Question: I'm starting to notice a change in the way that youtube videos are being loaded into UIWebViews and I wanted to know if this is behavior we should be expecting in the future and/or if we can replicate the previous functionality.
Comparison screenshot :

Old on the right, new on the left. The added youtube button allows users to leave the youtube video and go into the youtube web interface. I would like to be able to prevent the user from leaving the video being played.
I am currently using a category on UIWebView like this :
'''
- (void)loadYouTubeEmbed:(NSString *)videoId
{
NSString* searchQuery = [NSString stringWithFormat:@"http://www.youtube.com/embed/%@?showinfo=0&loop=1&modestbranding=1&controls=0",videoId];
searchQuery = [searchQuery stringByAddingPercentEscapesUsingEncoding: NSUTF8StringEncoding];
NSURLRequest *request = [NSURLRequest requestWithURL:[NSURL URLWithString:searchQuery]];
[self loadRequest:request];
}
'''
I've noticed that my query will respect either modestbranding=1 or showinfo=0 but not both at the same time. Will this change as the youtube redesign rolls out?
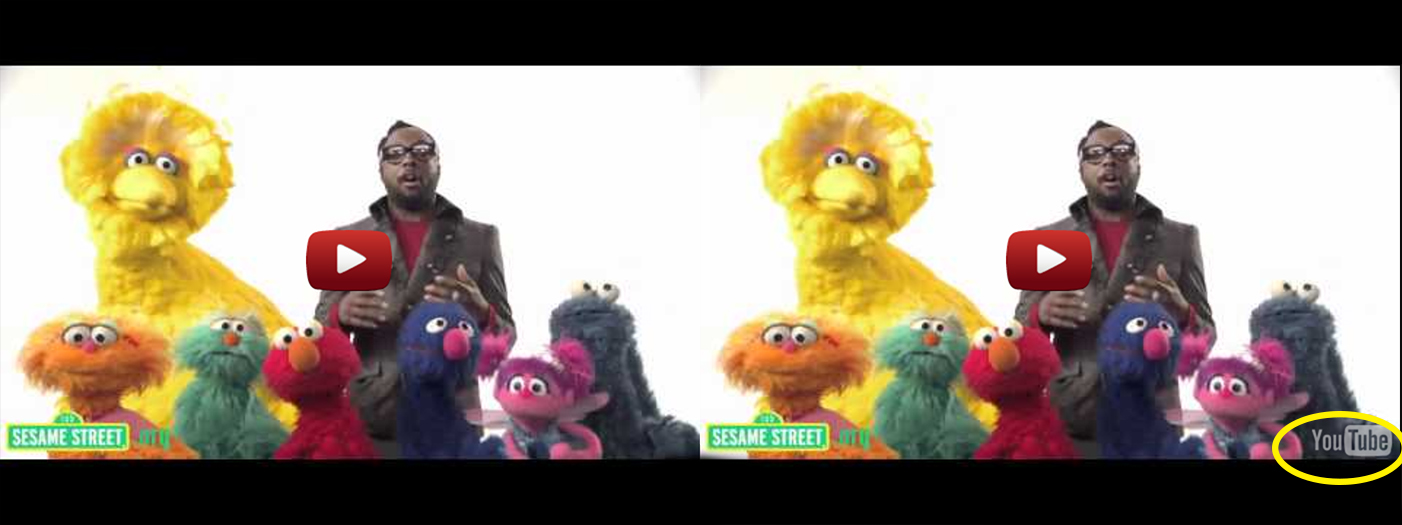
Answer: When the Youtube video is loaded, and 'webView:shouldStartLoadWithRequest:navigationType:' is hit, you should be able to filter out that link so it won't proceed.
'''
-(BOOL)webView:(UIWebView *)webView shouldStartLoadWithRequest:(NSURLRequest *)request navigationType:(UIWebViewNavigationType)navigationType {
if ([[[request URL] absoluteString] isEqualToString:@"<URL String Youtube spits out when video selected>"]) {
NSLog(@"Blocking YouTube...");
return NO;
} else {
NSLog(@"Link is fine, continue...");
return YES;
}
}
'''